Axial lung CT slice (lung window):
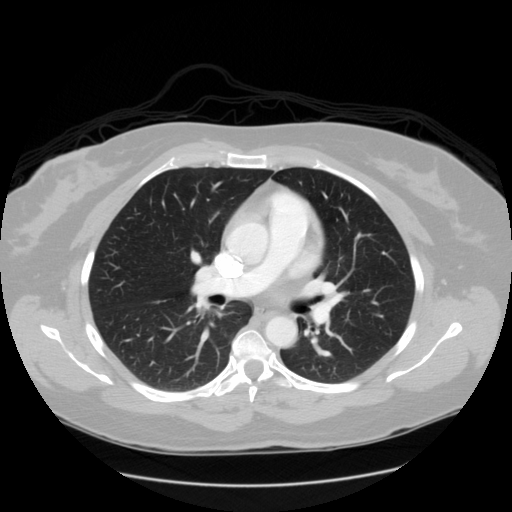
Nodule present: no